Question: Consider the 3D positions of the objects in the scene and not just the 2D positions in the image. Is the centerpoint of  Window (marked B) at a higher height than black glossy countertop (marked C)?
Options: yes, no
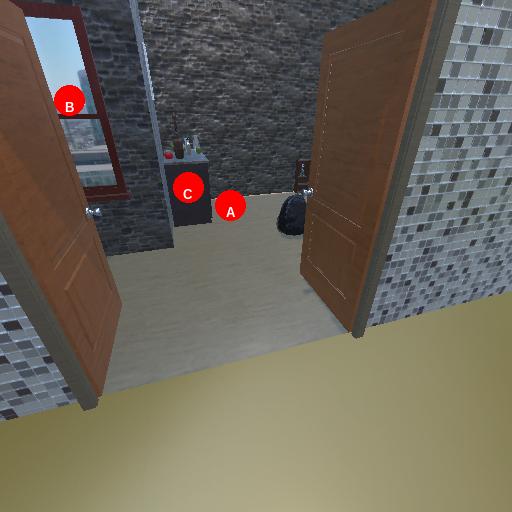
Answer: yes